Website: crate-barrel
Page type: review-order
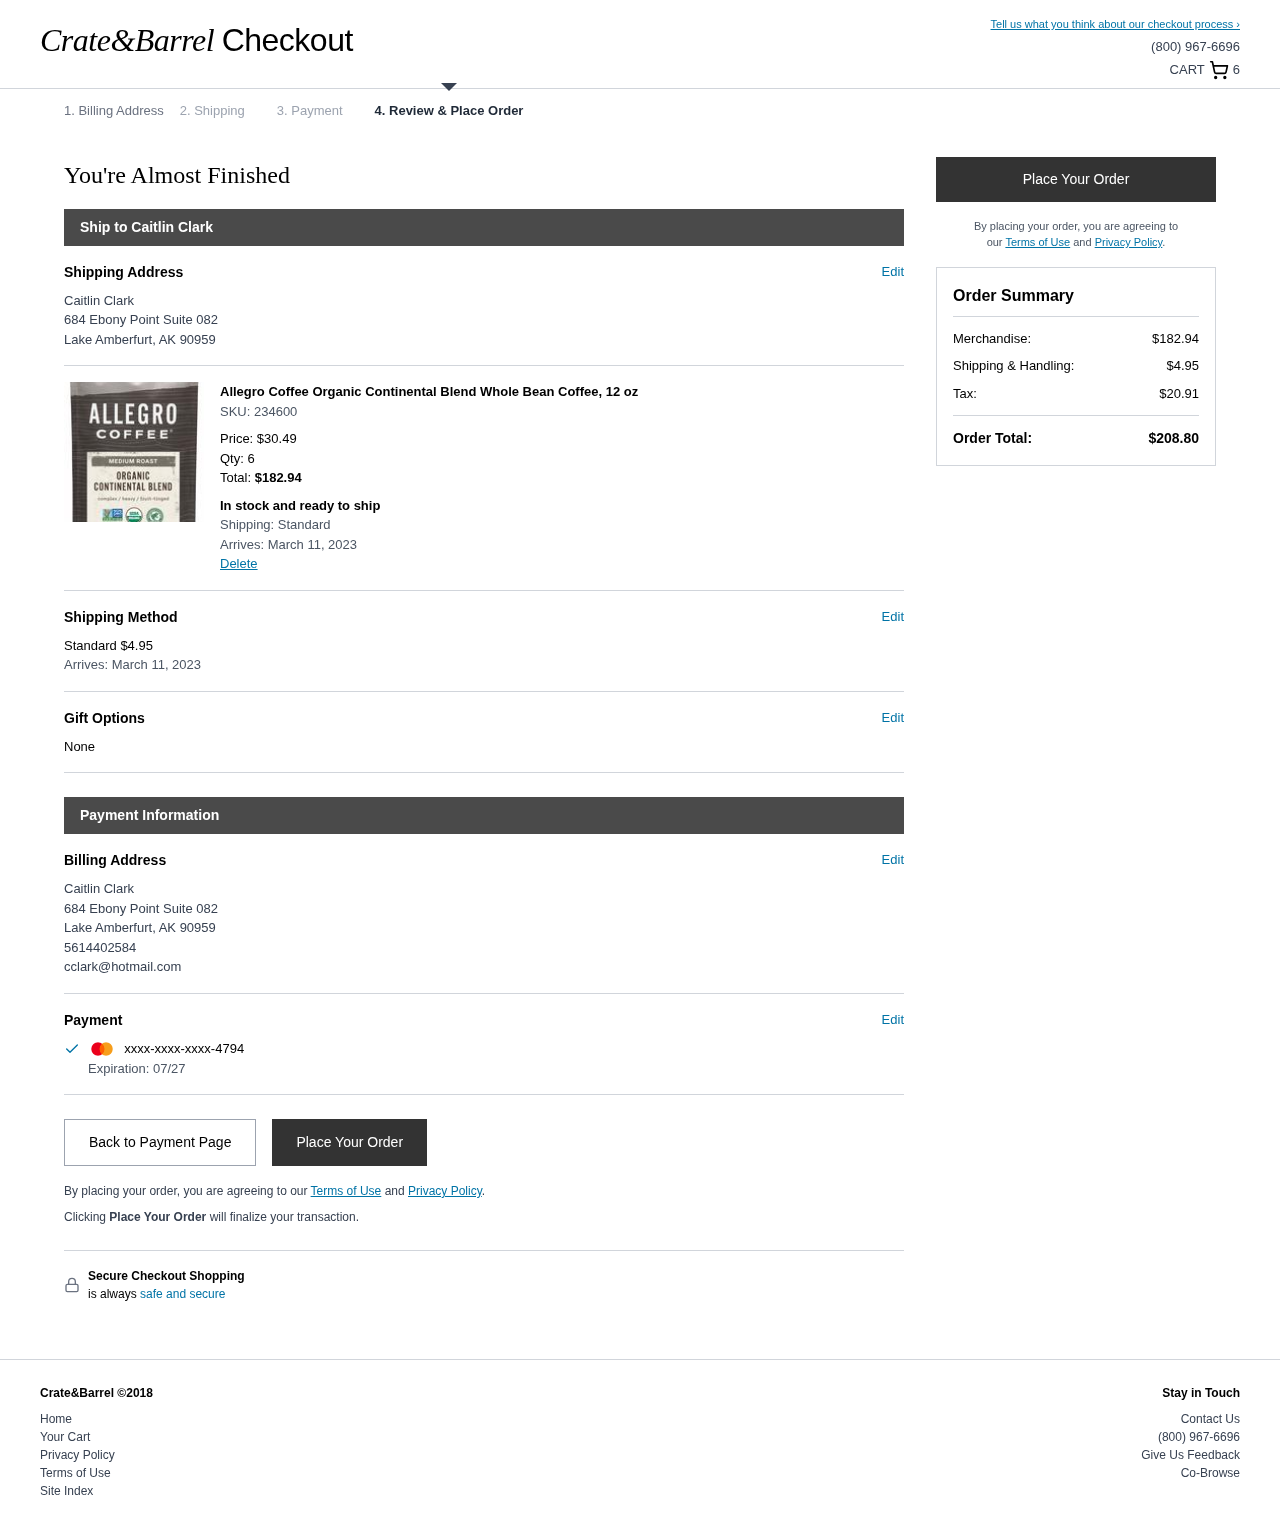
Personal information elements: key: PII_CARD_EXPIRY
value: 07/27
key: PII_CARD_LAST4
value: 4794
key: PII_EMAIL
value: cclark@hotmail.com
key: PII_FULLNAME
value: Caitlin Clark
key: PII_PHONE
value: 5614402584
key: PII_STREET
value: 684 Ebony Point Suite 082
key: PII_FULLNAME2
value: Caitlin Clark
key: PII_CITY2
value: Lake Amberfurt
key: PII_STATE_ABBR2
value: AK
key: PII_POSTCODE
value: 90959
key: PII_POSTCODE_FULL
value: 90959
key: PII_POSTCODE_NUMERIC
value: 90959
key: PII_FULLNAME3
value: Caitlin Clark
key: PII_CITY3
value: Lake Amberfurt
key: PII_STATE_ABBR3
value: AK
Product elements: key: PRODUCT1_NAME
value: Allegro Coffee Organic Continental Blend Whole Bean Coffee, 12 oz
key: PRODUCT1_PRICE
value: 30.49
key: PRODUCT1_QUANTITY
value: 6
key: PRODUCT1_SKU
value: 234600
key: PRODUCT1_TOTAL
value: $182.94
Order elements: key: ORDER_NUM_ITEMS
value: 6
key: ORDER_DELIVERY_DATE
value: March 11, 2023
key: ORDER_SHIPPING_COST
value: $4.95
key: ORDER_DELIVERY_DATE2
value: March 11, 2023
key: ORDER_SUBTOTAL
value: $182.94
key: ORDER_SHIPPING_COST2
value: $4.95
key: ORDER_TAX
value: $20.91
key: ORDER_TOTAL
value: $208.80